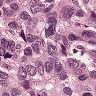
Metastatic tissue present: yes